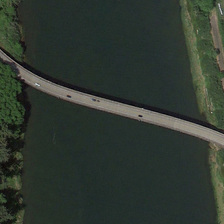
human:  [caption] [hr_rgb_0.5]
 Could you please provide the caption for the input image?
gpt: many green plants are in two sides of a river with a bridge over it .

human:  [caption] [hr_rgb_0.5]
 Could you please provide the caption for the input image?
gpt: a long bridge is between the two mountains .

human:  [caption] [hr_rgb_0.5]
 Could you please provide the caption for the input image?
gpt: many green plants are in two sides of a river with a bridge over it .

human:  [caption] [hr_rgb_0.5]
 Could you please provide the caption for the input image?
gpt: a small river is between the two hills .

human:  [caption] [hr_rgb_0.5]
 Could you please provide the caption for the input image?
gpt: a long bridge is between the two mountains .